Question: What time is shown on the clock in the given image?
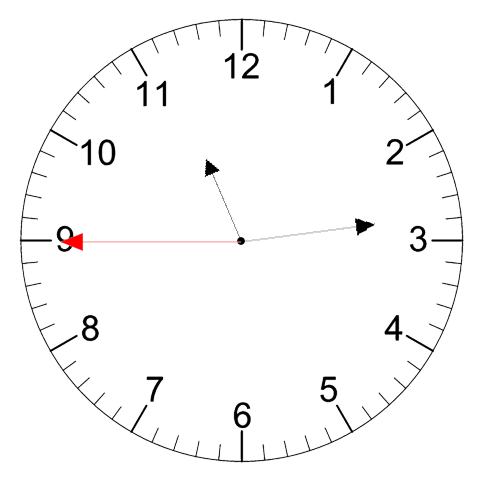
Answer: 11:13:45